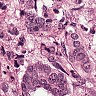
Metastatic tissue present: yes